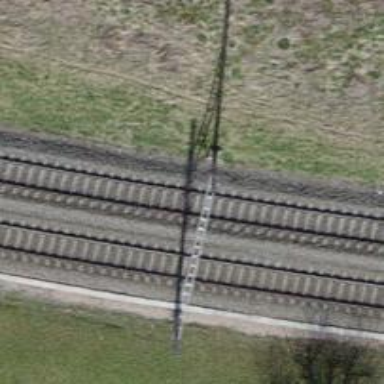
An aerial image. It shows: Single-track railway with electrified contact lines.